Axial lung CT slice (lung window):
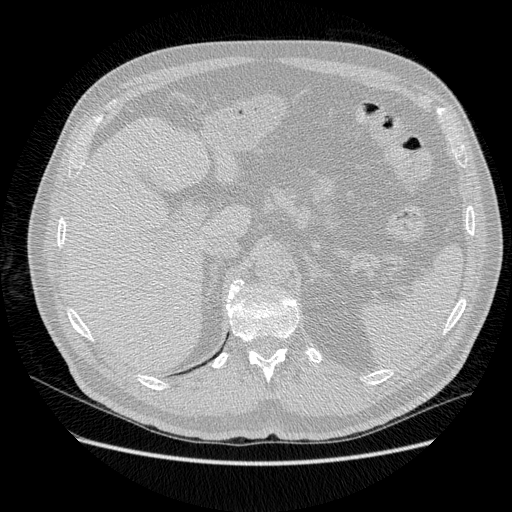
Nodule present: no